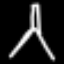
Label: The Eiffel Tower